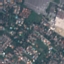
Label: Residential